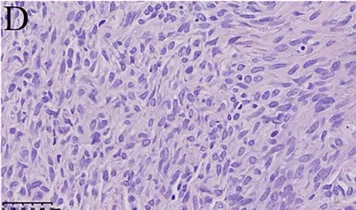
Morphology. (D) In the sparse area of the tumor cells, the cells are arranged in a fascicular, whorled, storiform and meningithelial pattern, with unclear borders between cells. These cells do not exhibit any obvious atypia, with fine chromatin, inconspicuous nucleoli, and rare mitotic figures.
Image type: pathology (h&e)